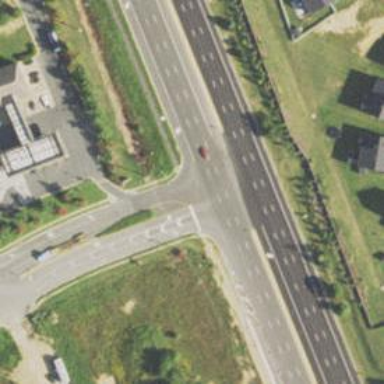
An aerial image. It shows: Trunk link highway.